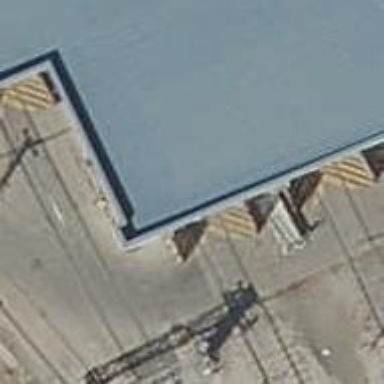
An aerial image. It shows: Railway yard with electrified contact lines.